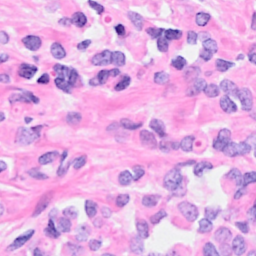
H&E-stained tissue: Breast